Field crop: tomato
Growth stage: 1
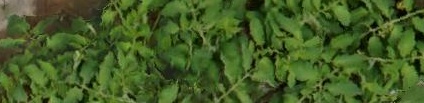
Species: tomato